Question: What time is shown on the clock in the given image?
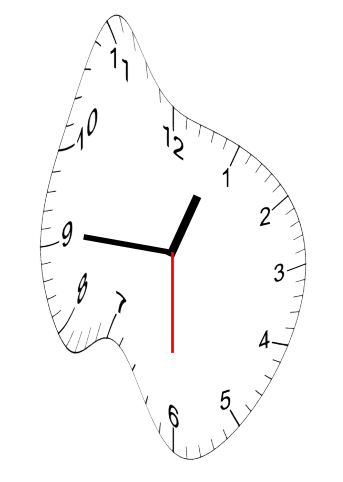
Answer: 12:45:30